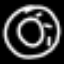
Label: donut